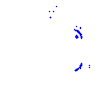
Particle: pion